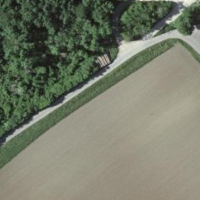
EUNIS habitat code: 52
Species observed at this site:
Campanula trachelium